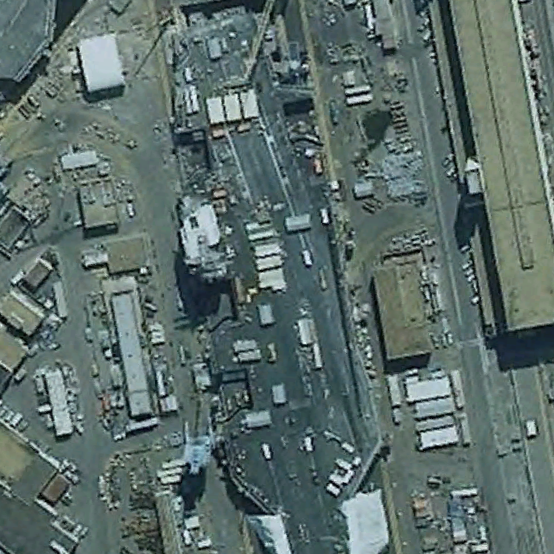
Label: aircraft_carrier